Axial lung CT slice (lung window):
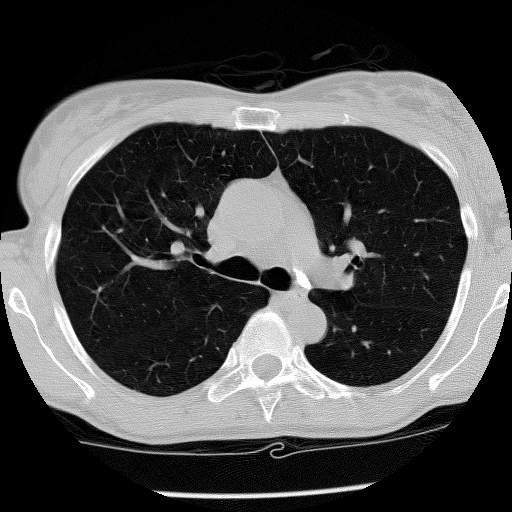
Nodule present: no